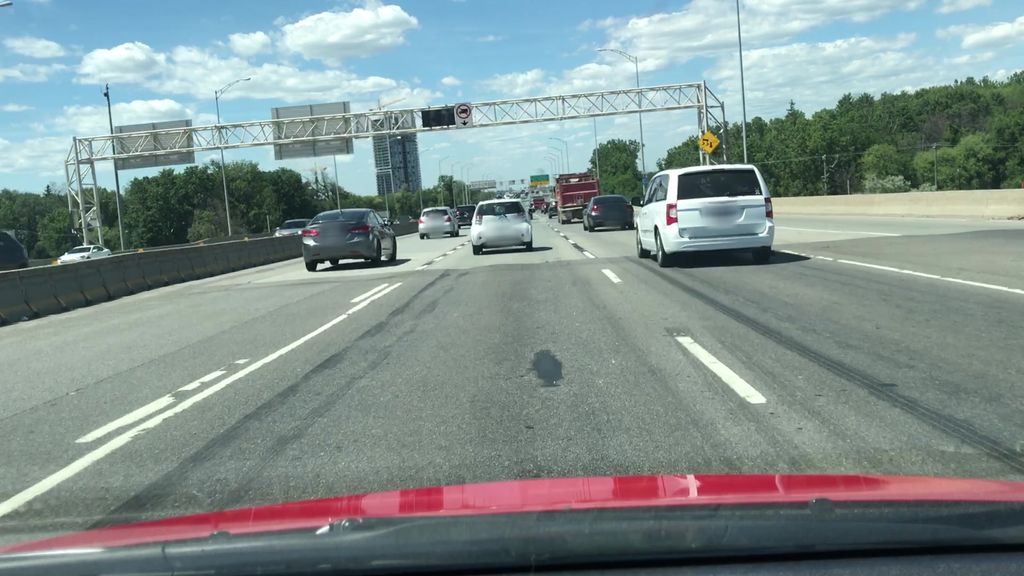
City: montreal